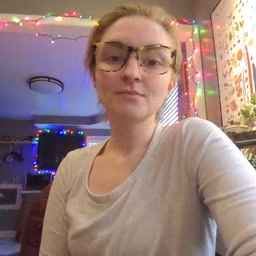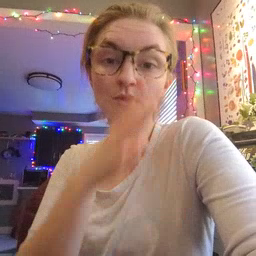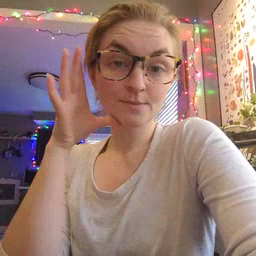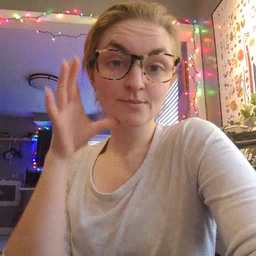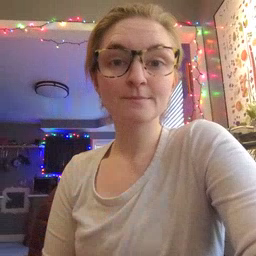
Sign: farm